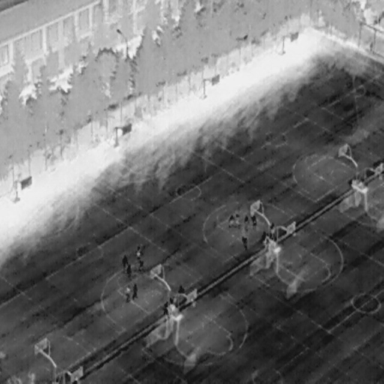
There are 11 People in the infrared image.